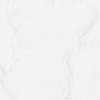
Label: not_dusty